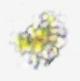
Label: Detritus